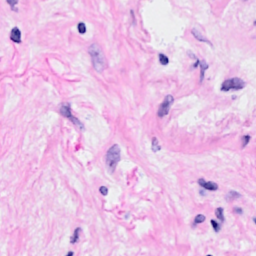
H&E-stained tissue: Breast